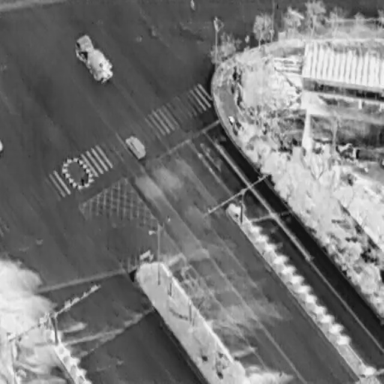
There are two Cars in the infrared image.